Question: I have 6 scatter plots in one figure as shown below.
'''
A=rand(10,2);
B=rand(10,2);
C=rand(10,2);
figure();
hold on;
scatter( 1:10, A(:,1), 'r*');
scatter( 1:10, A(:,2), 'ro');
scatter( 1:10, B(:,1), 'b*');
scatter( 1:10, B(:,2), 'bo');
scatter( 1:10, C(:,1), 'g*');
scatter( 1:10, C(:,2), 'go');
'''
I wonder if I can make some spacing between the points so that no two points overlay each other. So for example, on the value '1' of x-axis there will be 6 different points (one representing each scatter plot), so I'm wondering how I can make each one has its one vertical lane?
So if I used 'stem' instead of using 'scatter' you'll see that the stem lines overlay and it makes it harder to view the plot as shown below in the screenshot. So for every xtick it has 6 stems, and I'm wondering if there is anyway I can shift 5 of the 6 stems a little bit so that they all appear.
So this is a screenshot of my current stems overlaying:

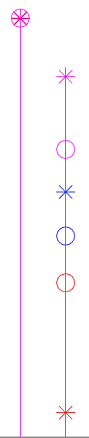
Answer: Apply a small displacement to the values?
'''
x = 1:10;
y1 = rand(1,10);
y2 = rand(1,10);
y3 = rand(1,10); %// example data
delta = .004; %// displacement step, relative to x range
x_range = max(x)-min(x);
Delta = range*delta;
hold all
stem(x-Delta, y1, 'o');
stem(x, y2, '*');
stem(x+Delta, y3, 's');
'''
Example: